Question: I use:
'''
OutputDebugString(L"My error");
'''
in Visual Studio 2010, but instead of displaying "My error", I get just an "ERROR" in the window.

How do I fix this issue?
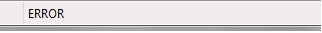
Answer: Since you're explicitly passing an UNICODE string, I'd suggest you also explicitly call 'OutputDebugStringW()'.
Otherwise, if the 'UNICODE' preprocessor symbol is not defined in your compilation unit, the ANSI version of the function ('OutputDebugStringA()') would end up being called with an UNICODE string, which it does not support, and it result in a compilation error.
You cannot use <URL>' only sends the string you pass to the debugger.
You have to use the appropriate API to write text to the status bar instead. In your case, <URL> should do the trick.